Question: I have a very simple WCF service and I am trying to host it in my local IIS. I get this error all the time:
'''
HTTP Error 404.0 - Not Found
The resource you are looking for has been removed, had its name changed, or is temporarily unavailable.
'''
I tried to change Application Pool to Classic, but still doesn't work. I tried bunch of other web sites but no success.
Can anyone help on this please.
I have my dll and pdb file in the bin folder and I have web.config like this:
'''
<configuration>
<system.web>
<compilation debug="false" targetFramework="4.5" />
<httpRuntime targetFramework="4.5" />
</system.web>
<system.serviceModel>
<serviceHostingEnvironment>
<serviceActivations>
<add factory="System.ServiceModel.Activation.ServiceHostFactory" relativeAddress="./HelloWorldService.svc" service="MyWCFServices.HelloWorldService" />
</serviceActivations>
</serviceHostingEnvironment>
<behaviors>
<serviceBehaviors>
<behavior>
<serviceMetadata httpGetEnabled="true" />
</behavior>
</serviceBehaviors>
</behaviors>
</system.serviceModel>
</configuration>
'''
Then added a new project in IIS showing the path to the folder which contains dll.
I get error when go to this link: 'http://mycomputername/HelloWorldService/HelloWorldService.svc.'
In my computer .NET 3.5.1 feature was turned off. I turned it on. Then I got this error:

then I changed .net versions in Application pool to 4.0.30319. After these changes still same error:
'''
HTTP Error 404.0 - Not Found
The resource you are looking for has been removed, had its name changed, or is temporarily unavailable.
'''
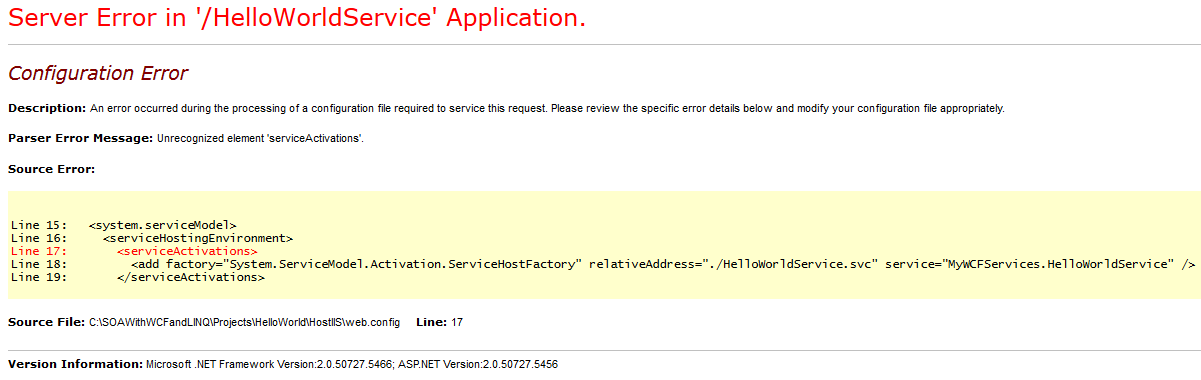
Answer: Per the comment chain:
In IIS at the server level, ISAPI and CGI Restrictions, you'll need to enable v4.
If v4 isn't there, you'll need to install/register ASP.NET v4 with IIS:
'''
c:\windows\microsoft.net
ramework4.0.30319spnet_regiis.exe -i
'''